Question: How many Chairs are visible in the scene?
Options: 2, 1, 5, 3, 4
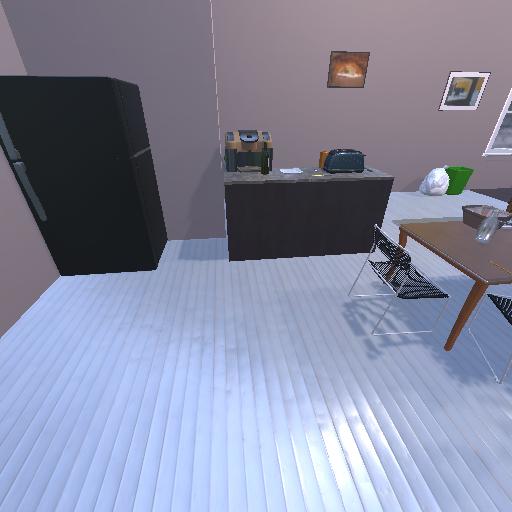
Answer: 2